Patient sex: M
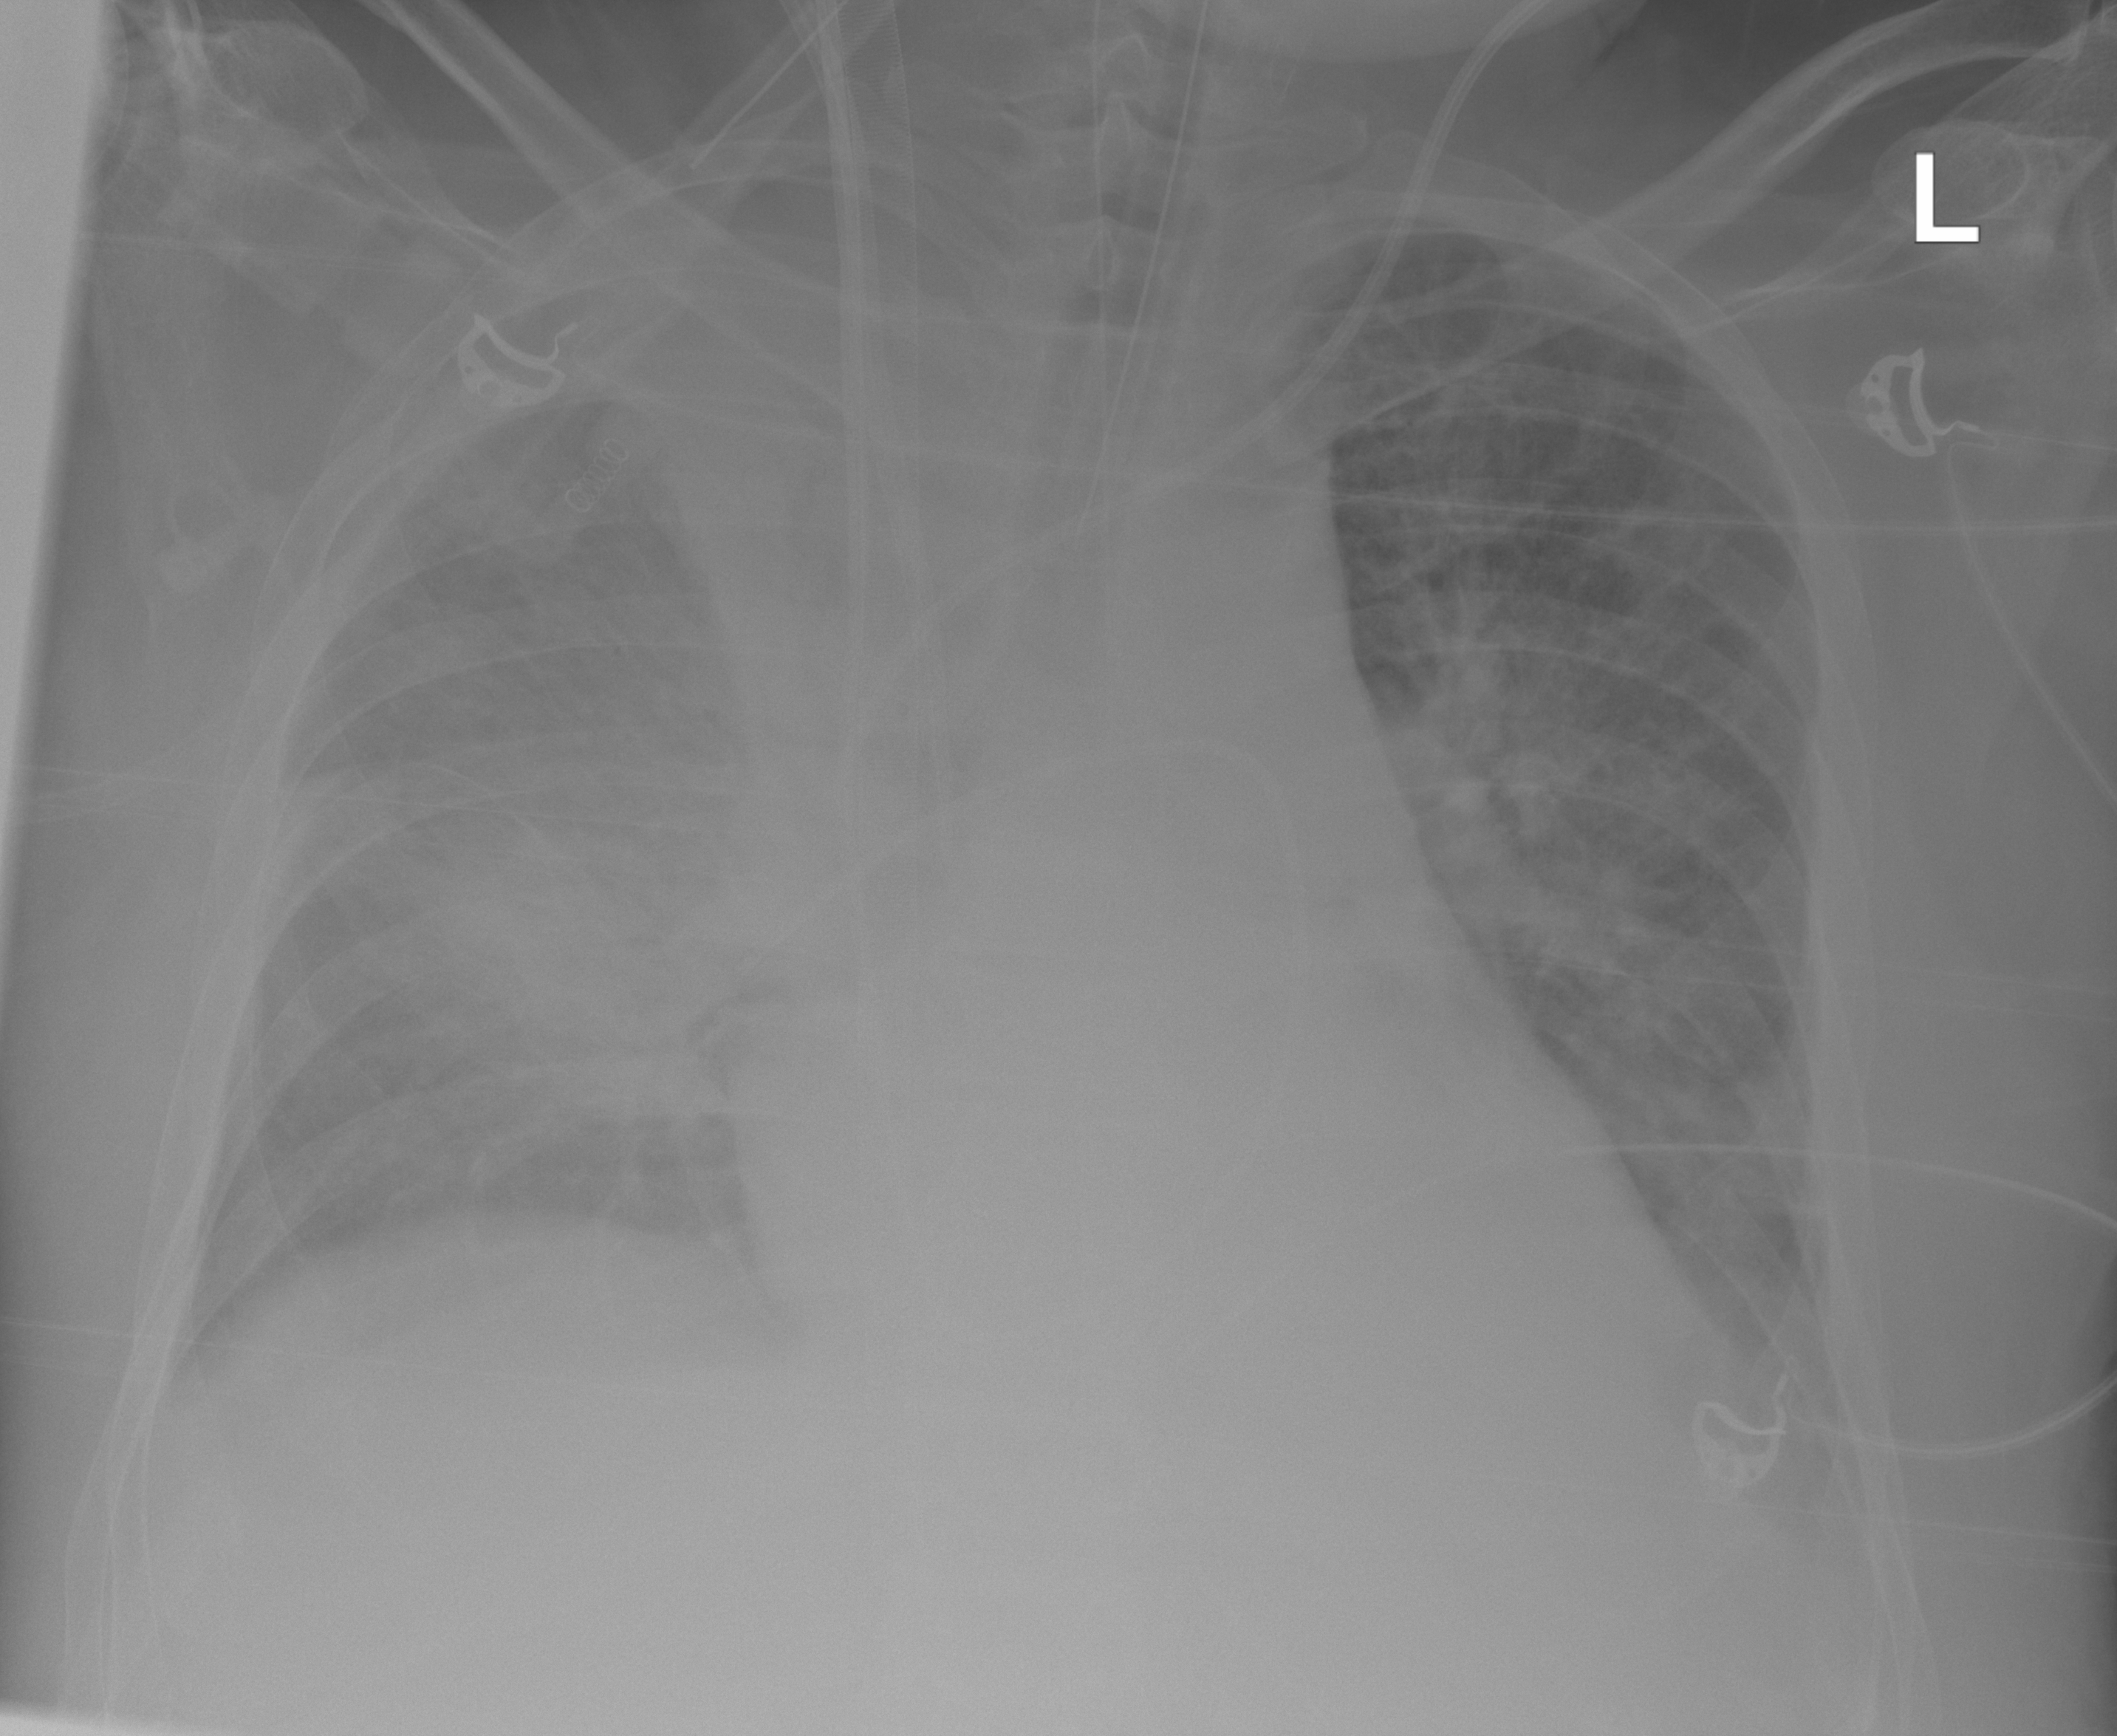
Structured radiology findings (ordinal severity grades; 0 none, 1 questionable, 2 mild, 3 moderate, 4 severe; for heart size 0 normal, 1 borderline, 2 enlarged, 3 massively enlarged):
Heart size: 2
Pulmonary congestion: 2
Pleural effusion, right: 2
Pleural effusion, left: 2
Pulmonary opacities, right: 3
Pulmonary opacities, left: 2
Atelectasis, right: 3
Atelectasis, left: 2